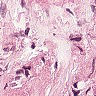
Metastatic tissue present: yes